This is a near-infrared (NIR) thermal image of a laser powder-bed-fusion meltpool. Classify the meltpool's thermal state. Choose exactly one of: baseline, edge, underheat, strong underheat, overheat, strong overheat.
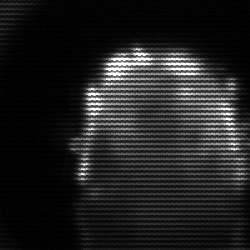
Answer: baseline